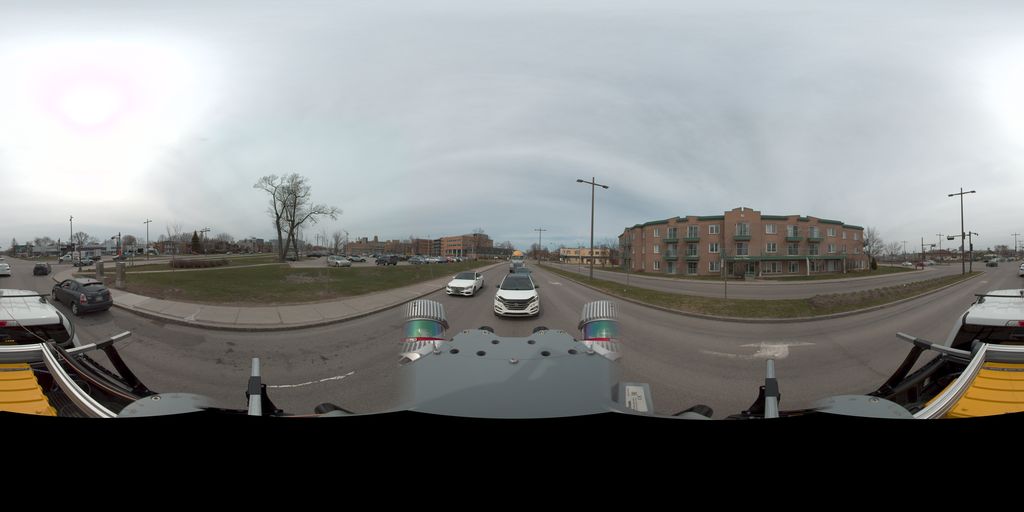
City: quebec_city